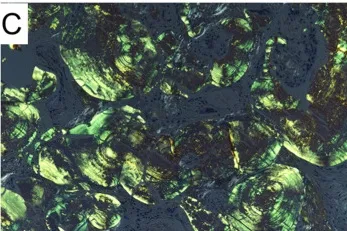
Histopathological features of localized amyloidosis of the nasal mucosa. (C) Amyloid depositions with apple-green birefringence were found in the stroma when viewed with polarized light (Congo red staining, x20).
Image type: pathology (congo_red)